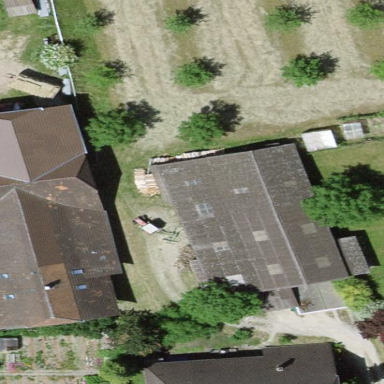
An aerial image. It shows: Garage.